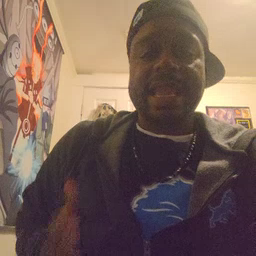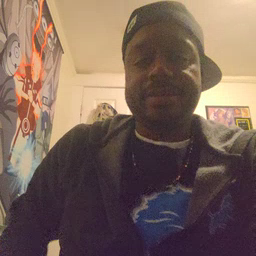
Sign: beside